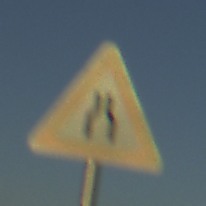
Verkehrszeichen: VerengteFahrbahn
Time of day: SunriseSunset
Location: Outdoor (Nature)
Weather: Clear
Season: NotSpecified
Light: Natural